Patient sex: F
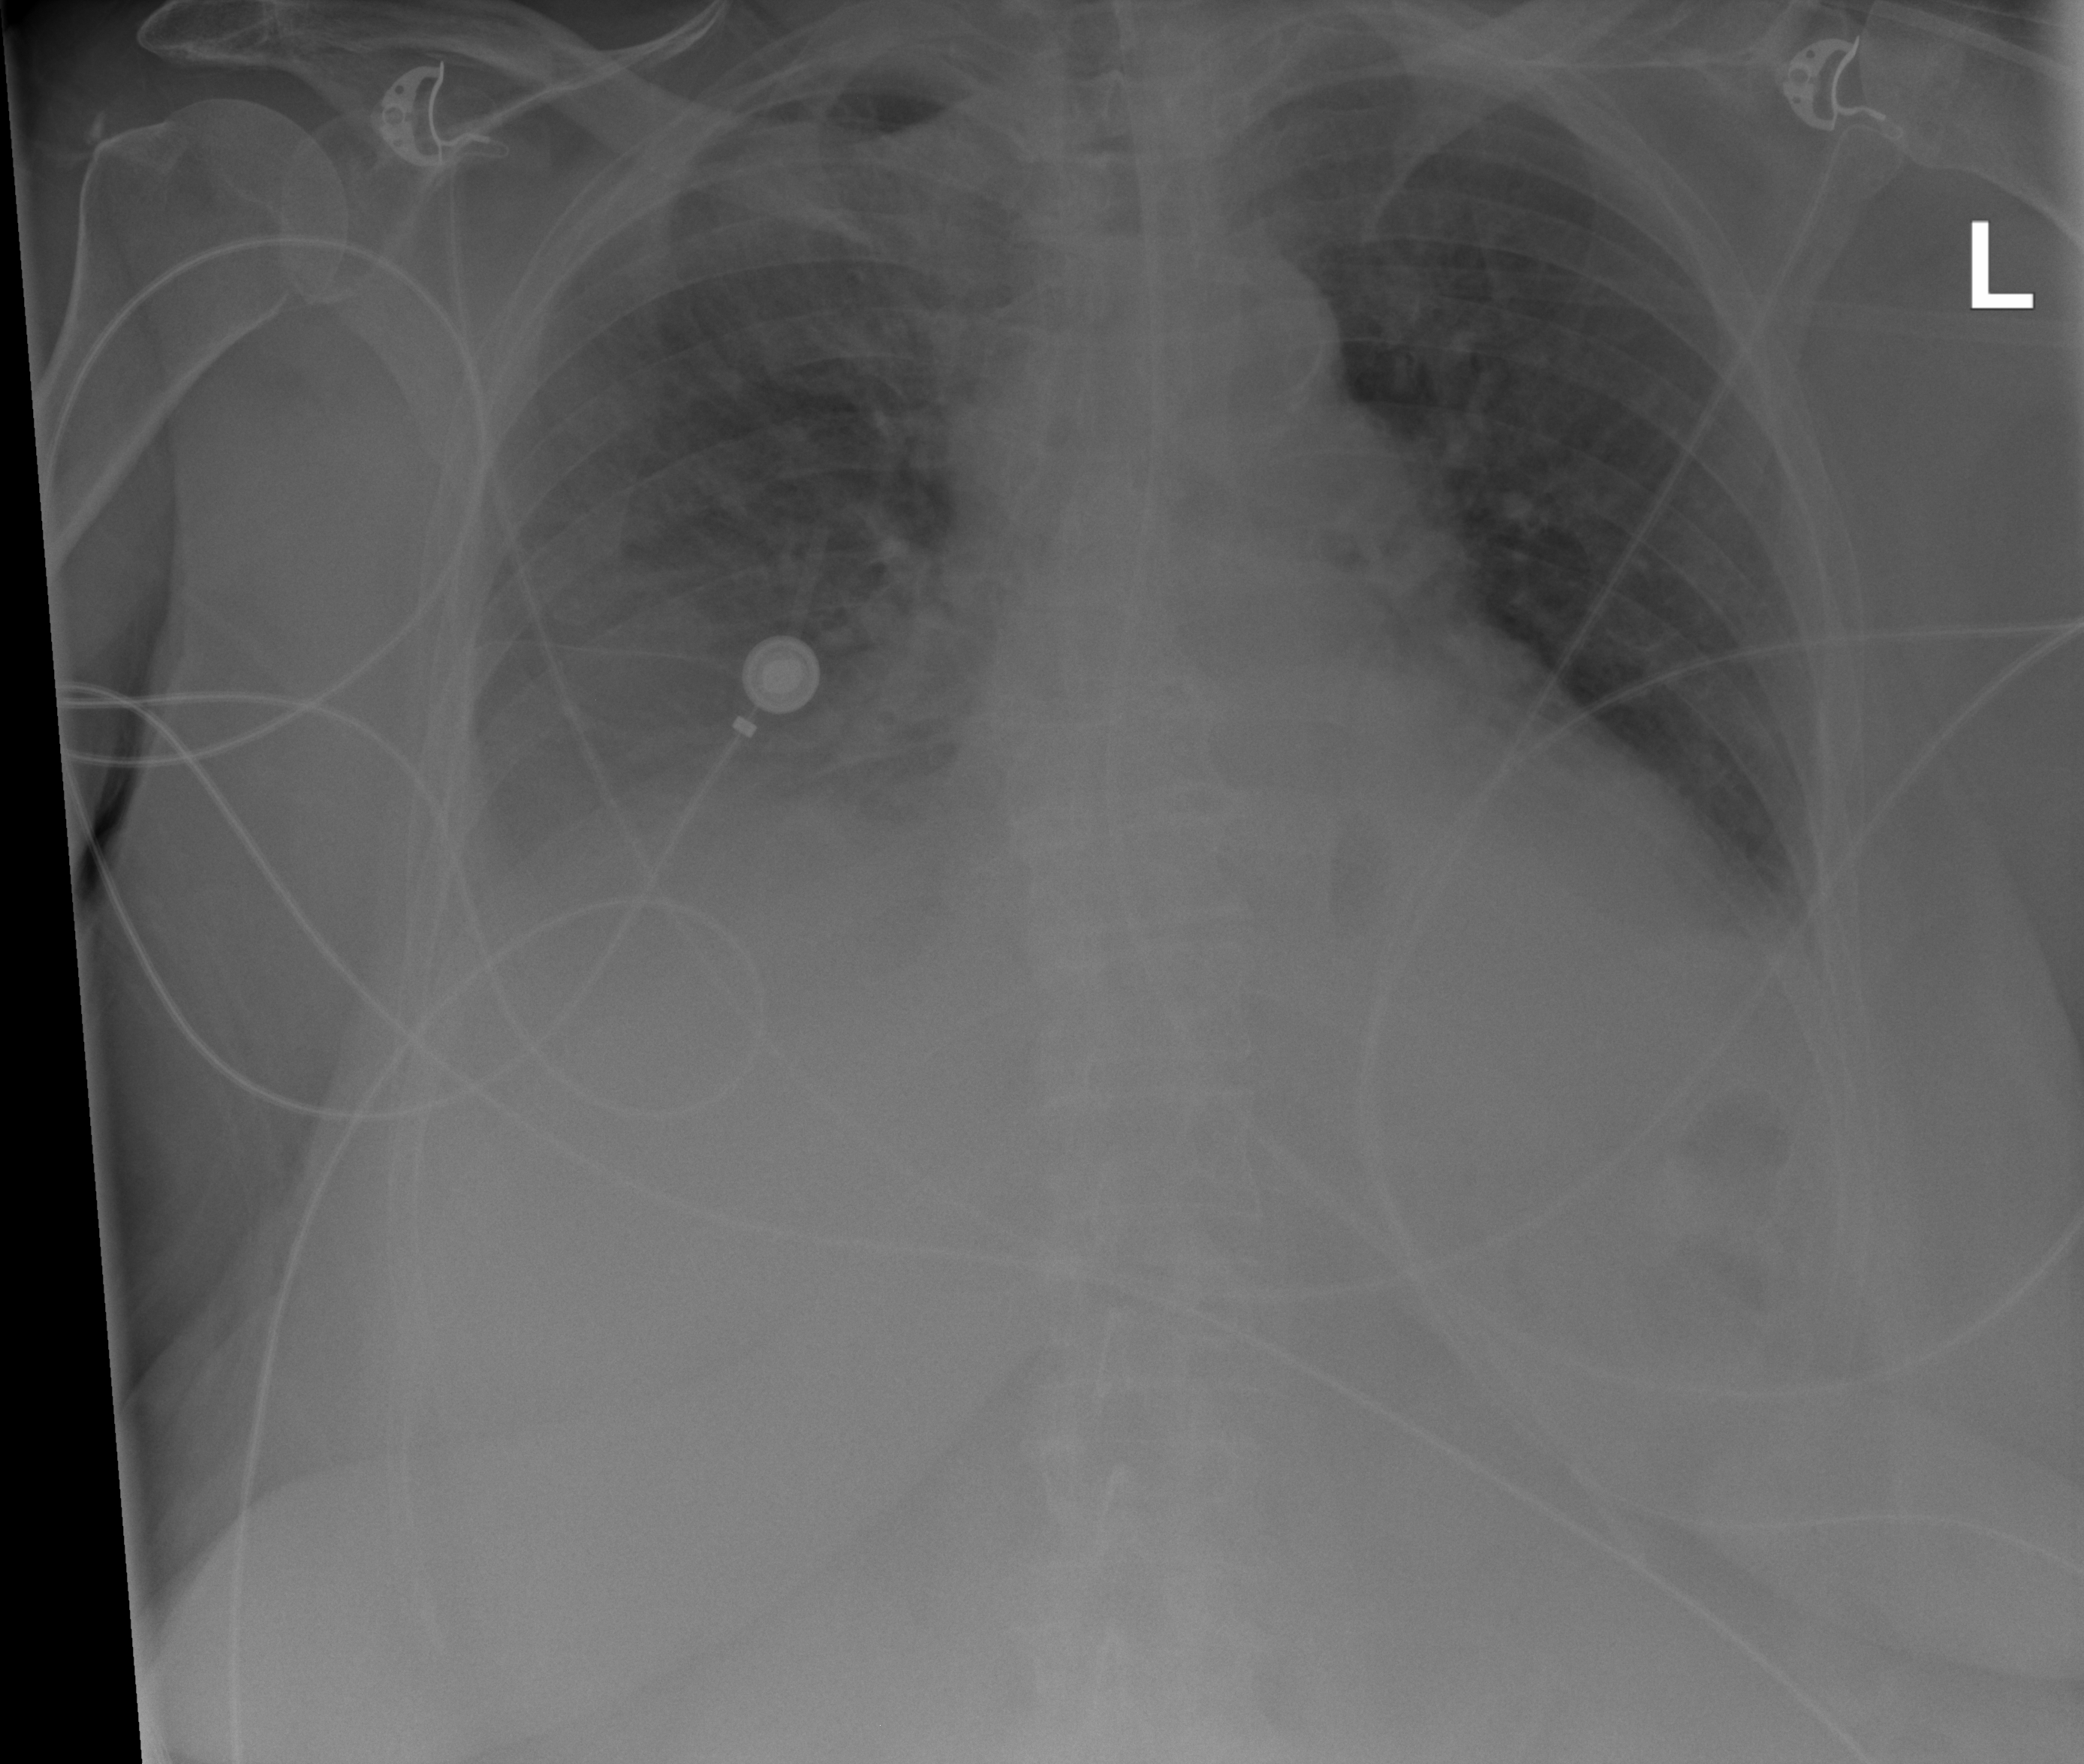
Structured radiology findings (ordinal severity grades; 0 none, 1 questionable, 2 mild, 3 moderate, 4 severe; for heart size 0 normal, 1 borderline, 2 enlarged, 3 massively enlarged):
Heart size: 2
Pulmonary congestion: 2
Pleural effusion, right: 3
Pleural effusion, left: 2
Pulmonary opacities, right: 2
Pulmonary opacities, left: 2
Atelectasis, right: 2
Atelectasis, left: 2